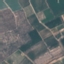
Land use / land cover class: PermanentCrop